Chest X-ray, PA view. Patient: 28 years old, sex F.
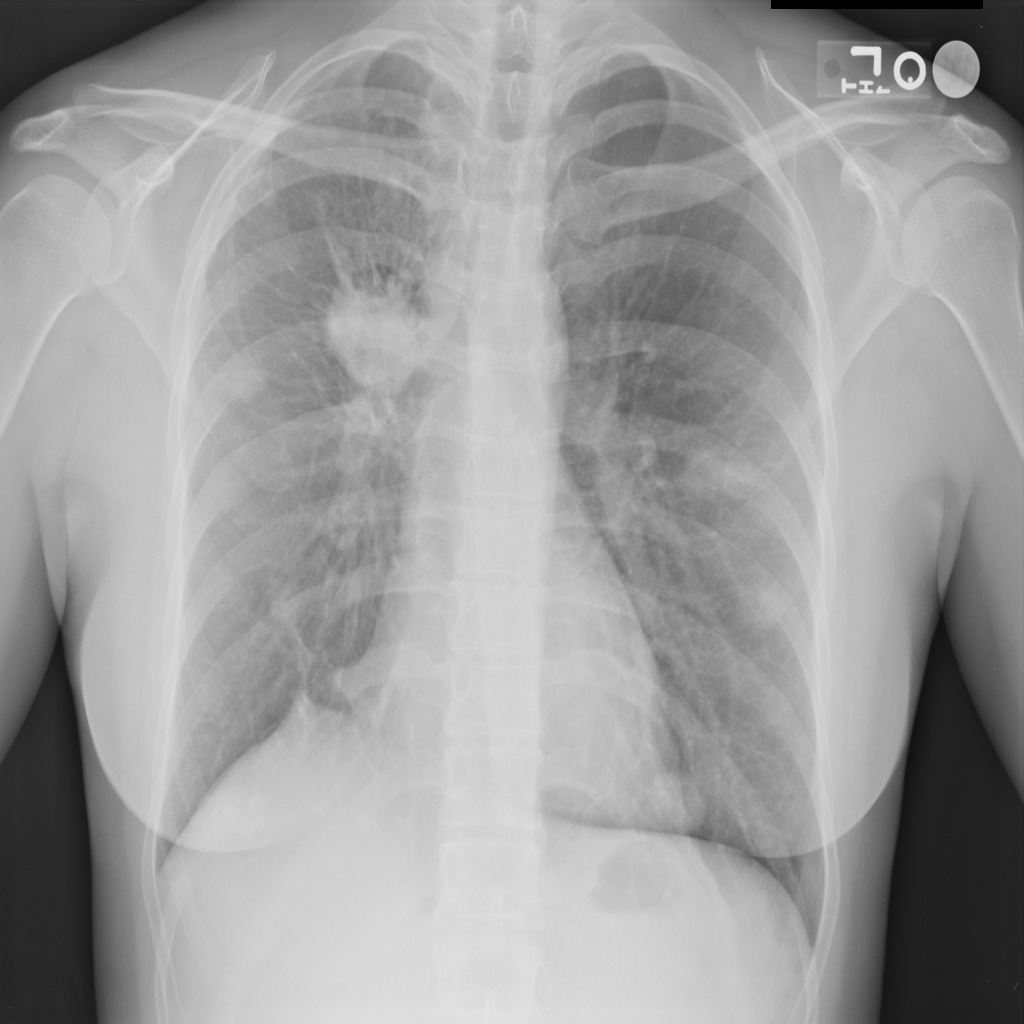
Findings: Nodule